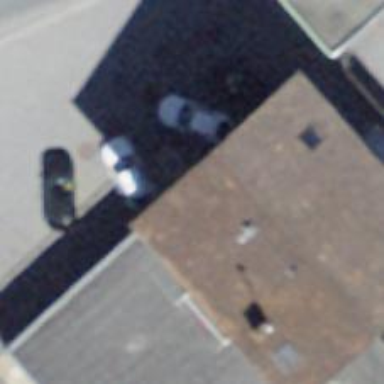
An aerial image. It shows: Car repair shop.